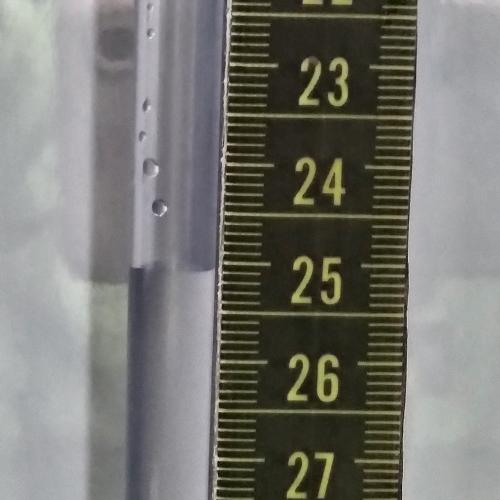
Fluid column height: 25.1 cm